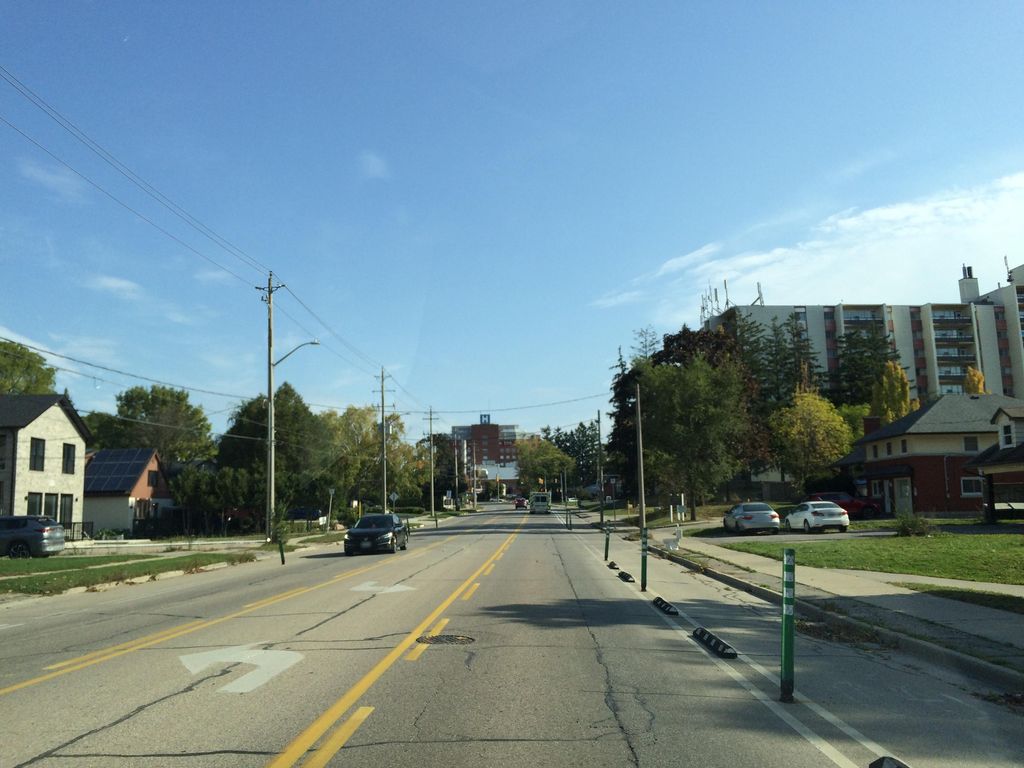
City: kitchener-waterloo